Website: lowes
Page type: review-order
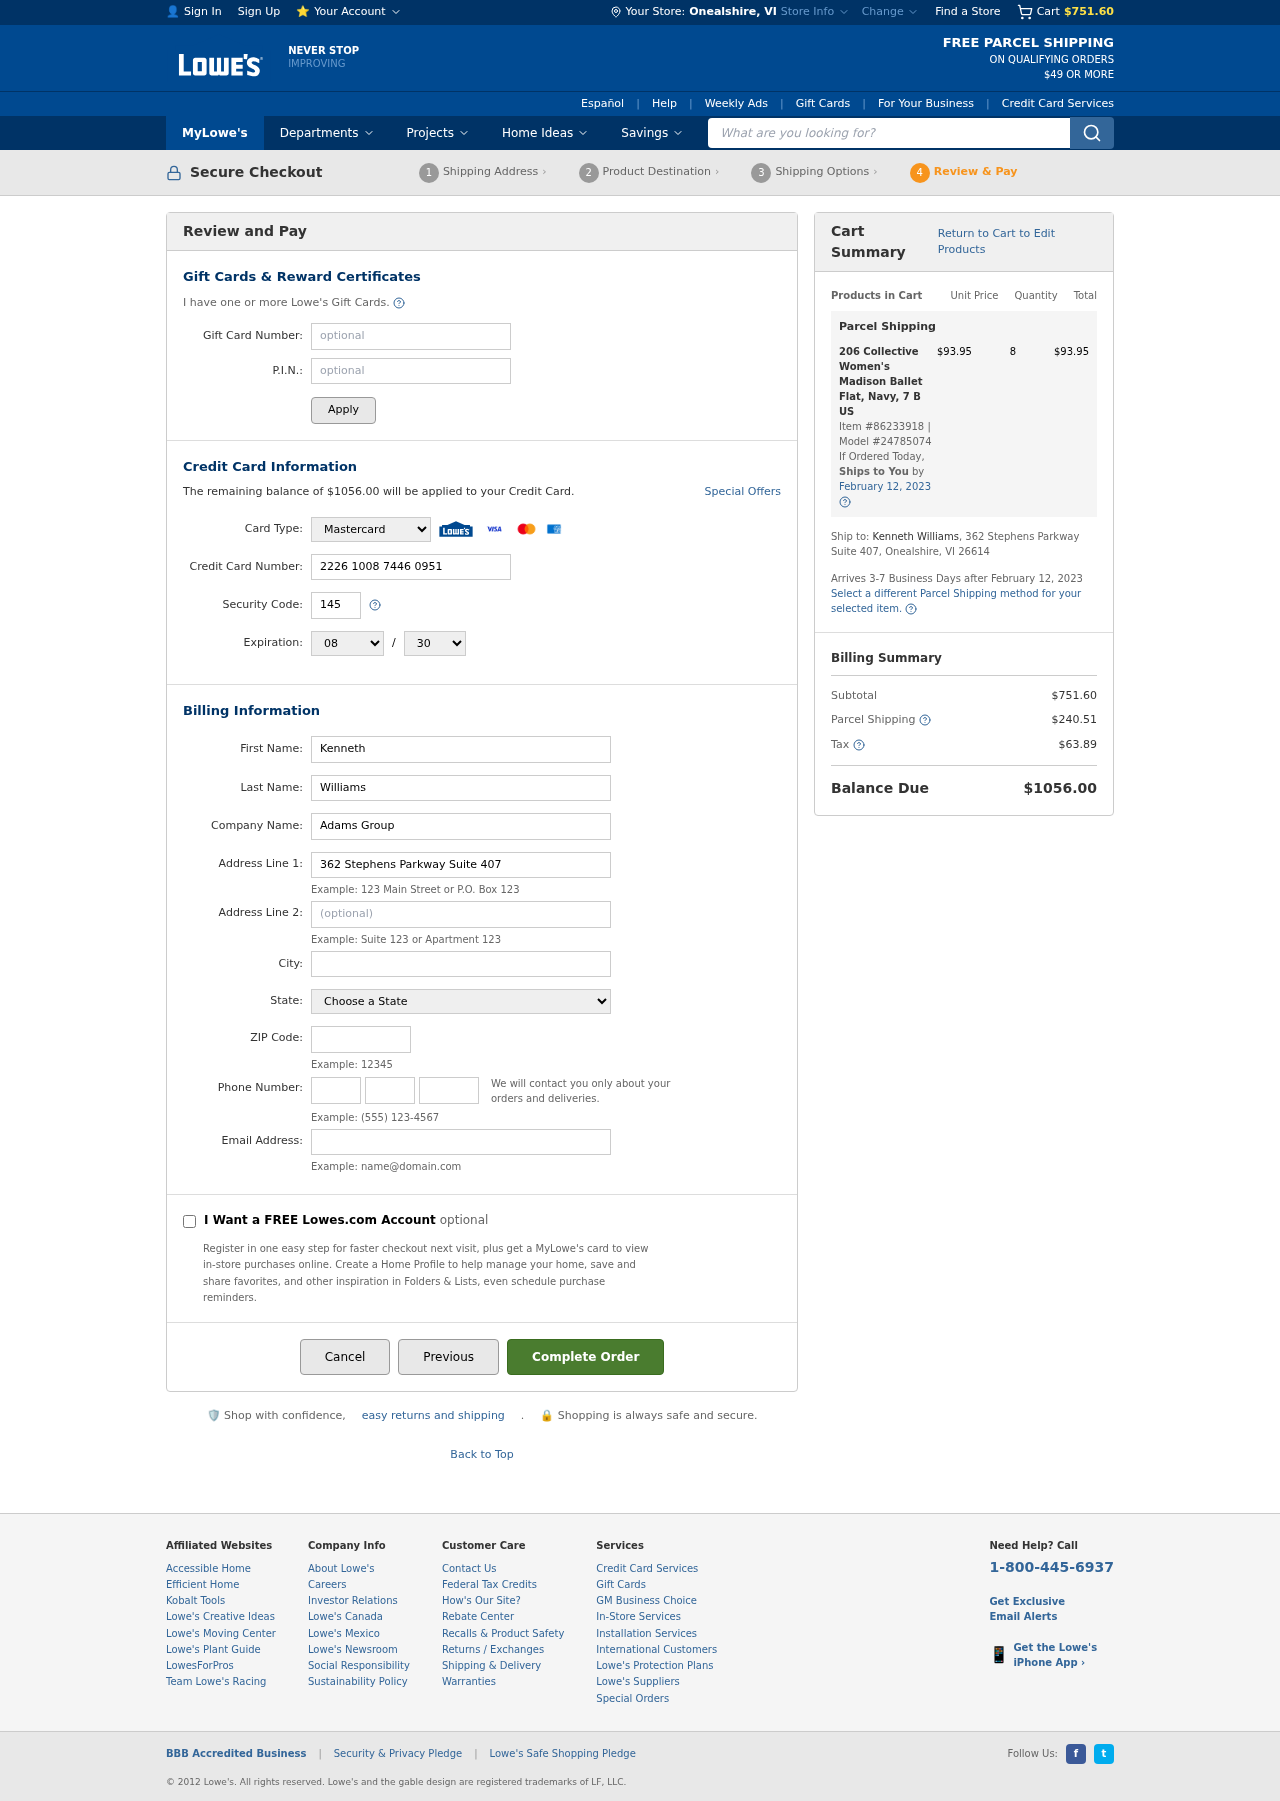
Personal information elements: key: PII_CARD_CVV
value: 145
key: PII_CARD_EXPIRY_MONTH
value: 08
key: PII_CARD_EXPIRY_YEAR
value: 30
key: PII_CARD_NUMBER
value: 2226 1008 7446 0951
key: PII_CARD_TYPE
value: Mastercard
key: PII_CITY
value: Onealshire
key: PII_CITY_STATE
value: Onealshire, VI
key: PII_COMPANY
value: Adams Group
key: PII_EMAIL
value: kennethwilliams@gmail.com
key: PII_FIRSTNAME
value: Kenneth
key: PII_LASTNAME
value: Williams
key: PII_PHONE_AREA
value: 528
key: PII_PHONE_PREFIX
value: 664
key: PII_PHONE_SUFFIX
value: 2967
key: PII_POSTCODE
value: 26614
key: PII_STATE
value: VI
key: PII_STREET
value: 362 Stephens Parkway Suite 407
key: PII_STREET2
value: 362 Stephens Parkway Suite 407
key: PII_FULLNAME2
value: Kenneth Williams
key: PII_STATE_ABBR
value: VI
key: PII_POSTCODE_FULL
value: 26614
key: PII_CITY_STATE_ZIP
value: Onealshire, VI 26614
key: PII_POSTCODE_NUMERIC
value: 26614
Product elements: key: PRODUCT1_NAME
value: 206 Collective Women's Madison Ballet Flat, Navy, 7 B US
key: PRODUCT1_PRICE
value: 93.95
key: PRODUCT1_QUANTITY
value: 8
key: PRODUCT1_ITEM_NUMBER
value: Item #86233918
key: PRODUCT1_MODEL_NUMBER
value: Model #24785074
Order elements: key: ORDER_SUBTOTAL
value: $751.60
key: ORDER_BALANCE_DUE
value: $1056.00
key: ORDER_SHIPPING_DATE
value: February 12, 2023
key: ORDER_ITEM_TOTAL
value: $93.95
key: ORDER_SHIPPING_DATE2
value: February 12, 2023
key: ORDER_SHIPPING_COST
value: $240.51
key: ORDER_TAX
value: $63.89
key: ORDER_TOTAL
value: $1056.00
Search elements: key: HEADER_SEARCH
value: What are you looking for?